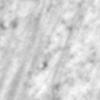
Label: change